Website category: university
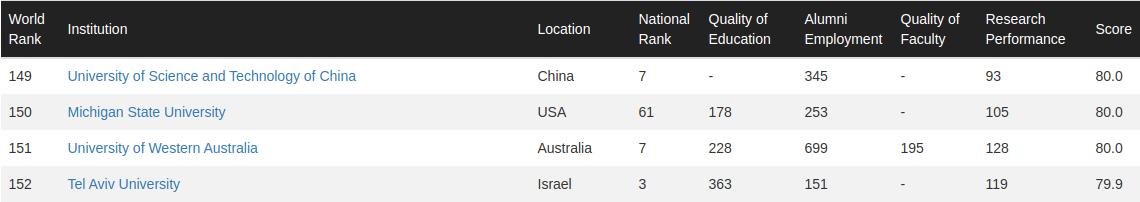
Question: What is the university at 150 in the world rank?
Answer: Michigan State University

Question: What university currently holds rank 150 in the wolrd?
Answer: Michigan State University

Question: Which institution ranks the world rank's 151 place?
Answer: University of Western Australia

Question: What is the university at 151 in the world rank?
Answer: University of Western Australia

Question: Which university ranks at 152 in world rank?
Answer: Tel Aviv University

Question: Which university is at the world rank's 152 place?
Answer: Tel Aviv University

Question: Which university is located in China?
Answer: University of Science and Technology of China

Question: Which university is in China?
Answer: University of Science and Technology of China

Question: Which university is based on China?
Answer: University of Science and Technology of China

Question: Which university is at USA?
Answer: Michigan State University

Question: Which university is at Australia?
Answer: University of Western Australia

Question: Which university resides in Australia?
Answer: University of Western Australia

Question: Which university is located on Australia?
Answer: University of Western Australia

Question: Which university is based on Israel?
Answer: Tel Aviv University

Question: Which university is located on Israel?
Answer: Tel Aviv University

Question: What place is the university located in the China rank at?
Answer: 149

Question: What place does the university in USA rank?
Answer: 150

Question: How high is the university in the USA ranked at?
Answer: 150

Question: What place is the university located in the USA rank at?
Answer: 150

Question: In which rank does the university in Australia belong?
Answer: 151

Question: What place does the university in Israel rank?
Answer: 152

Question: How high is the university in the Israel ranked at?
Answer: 152

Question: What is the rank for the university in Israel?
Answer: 152

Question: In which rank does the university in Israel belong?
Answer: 152

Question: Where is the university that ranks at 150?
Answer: USA

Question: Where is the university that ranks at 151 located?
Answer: Australia

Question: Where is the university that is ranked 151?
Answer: Australia

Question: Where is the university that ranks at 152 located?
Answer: Israel

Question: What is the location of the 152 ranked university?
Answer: Israel

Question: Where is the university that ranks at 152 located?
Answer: Israel

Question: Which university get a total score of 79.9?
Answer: Tel Aviv University

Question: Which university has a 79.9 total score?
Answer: Tel Aviv University